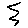
Label: zigzag